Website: lowes
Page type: customer-info-address
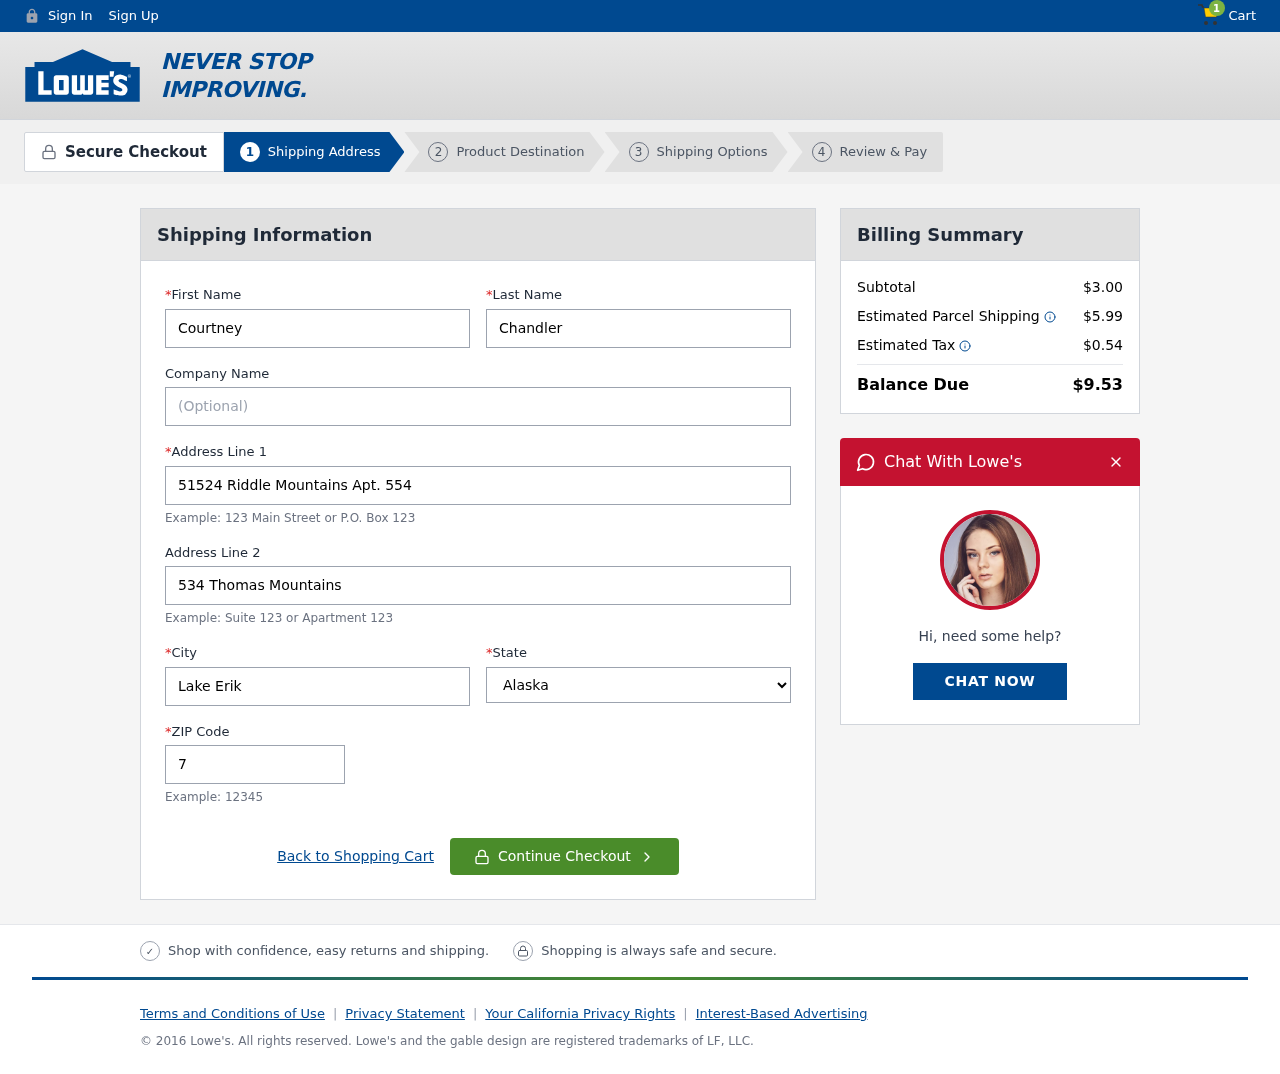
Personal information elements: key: PII_CITY
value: Lake Erik
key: PII_FIRSTNAME
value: Courtney
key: PII_LASTNAME
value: Chandler
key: PII_POSTCODE
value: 74509
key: PII_STATE
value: Alaska
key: PII_STREET
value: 51524 Riddle Mountains Apt. 554
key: PII_STREET2
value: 534 Thomas Mountains
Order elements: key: ORDER_NUM_ITEMS
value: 1
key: ORDER_SUBTOTAL
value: $3.00
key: ORDER_SHIPPING_COST
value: $5.99
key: ORDER_TAX
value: $0.54
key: ORDER_TOTAL
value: $9.53